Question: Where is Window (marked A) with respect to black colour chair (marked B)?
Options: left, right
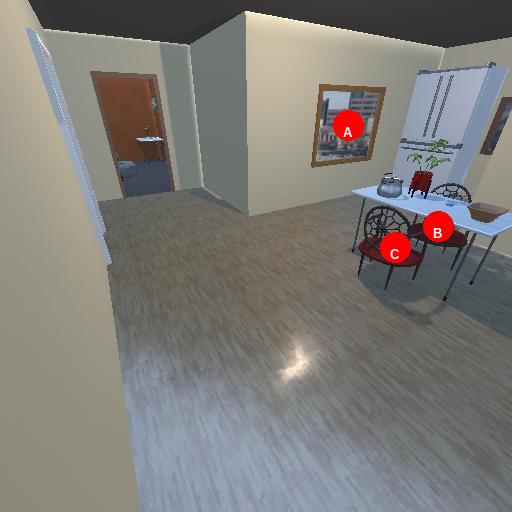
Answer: left